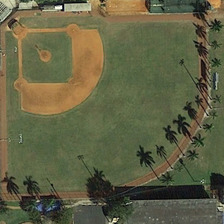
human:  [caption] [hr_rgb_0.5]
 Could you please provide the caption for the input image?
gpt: some green trees are around a baseball field .

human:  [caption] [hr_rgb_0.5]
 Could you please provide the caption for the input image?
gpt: the base ball field is covered by the green grass .

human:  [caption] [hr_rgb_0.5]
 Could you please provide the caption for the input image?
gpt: the base ball field is covered by the green grass .

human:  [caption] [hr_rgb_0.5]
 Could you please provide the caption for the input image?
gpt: some green trees are around a baseball field .

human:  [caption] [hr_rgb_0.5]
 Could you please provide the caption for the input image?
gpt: some green trees are around a baseball field .